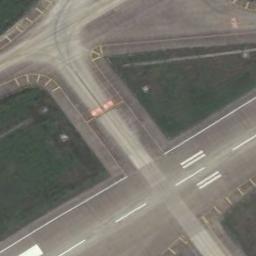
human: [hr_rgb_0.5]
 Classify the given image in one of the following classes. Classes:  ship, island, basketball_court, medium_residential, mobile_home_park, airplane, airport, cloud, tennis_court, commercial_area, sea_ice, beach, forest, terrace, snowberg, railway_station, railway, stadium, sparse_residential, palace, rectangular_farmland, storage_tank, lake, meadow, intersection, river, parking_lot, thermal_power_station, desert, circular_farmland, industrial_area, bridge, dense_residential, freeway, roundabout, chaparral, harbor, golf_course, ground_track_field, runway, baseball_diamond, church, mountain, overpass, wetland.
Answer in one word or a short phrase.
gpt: runway